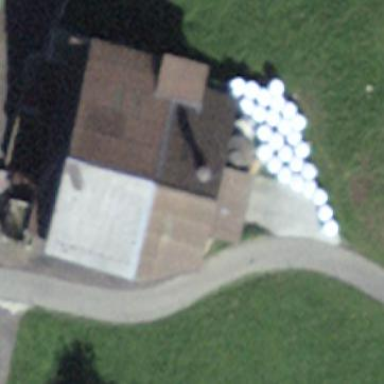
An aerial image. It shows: Barn.